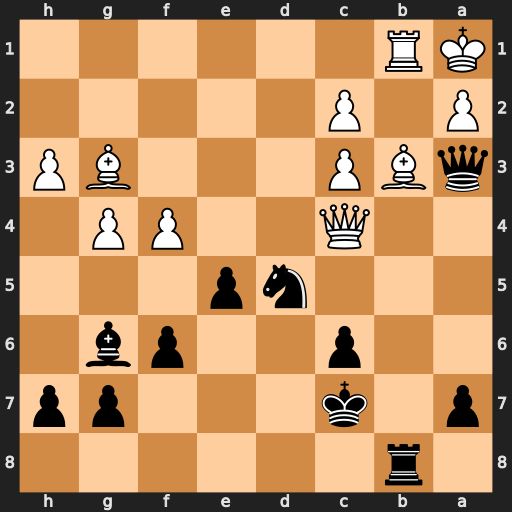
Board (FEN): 1r6/p1k3pp/2p2pb1/3np3/2Q2PP1/qBP3BP/P1P5/KR6
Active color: b
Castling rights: -
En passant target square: -
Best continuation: Ne3 fxe5 Nxc4